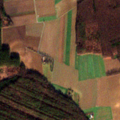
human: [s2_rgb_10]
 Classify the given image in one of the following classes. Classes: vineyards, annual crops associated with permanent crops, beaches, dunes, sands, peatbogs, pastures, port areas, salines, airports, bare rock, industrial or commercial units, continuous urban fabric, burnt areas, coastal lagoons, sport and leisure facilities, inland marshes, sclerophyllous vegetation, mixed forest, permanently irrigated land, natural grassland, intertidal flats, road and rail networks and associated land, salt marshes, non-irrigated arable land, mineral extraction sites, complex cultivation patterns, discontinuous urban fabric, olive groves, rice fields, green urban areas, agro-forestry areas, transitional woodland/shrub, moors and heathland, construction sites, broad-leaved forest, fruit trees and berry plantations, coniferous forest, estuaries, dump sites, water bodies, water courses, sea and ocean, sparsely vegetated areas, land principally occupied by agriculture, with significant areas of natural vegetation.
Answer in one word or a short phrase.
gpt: non-irrigated arable land, broad-leaved forest